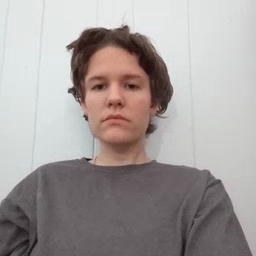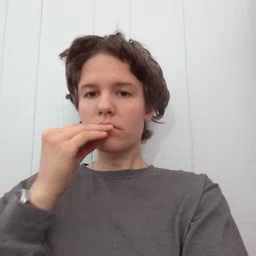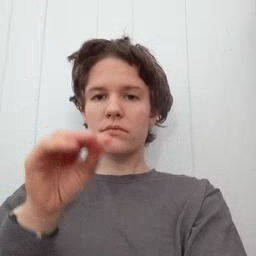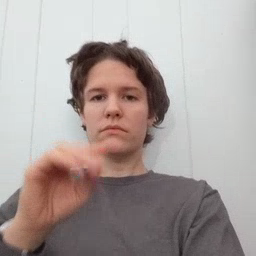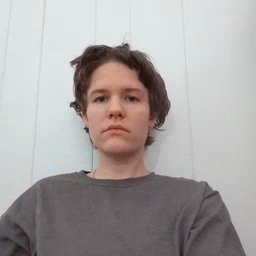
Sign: kiss